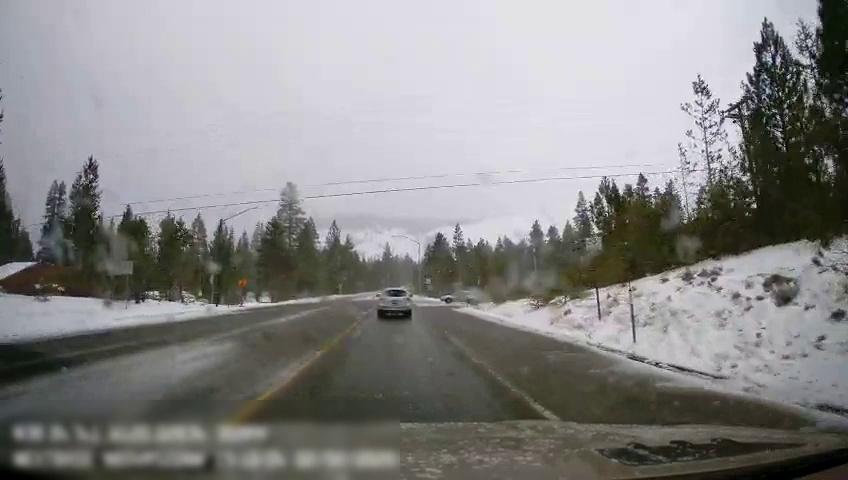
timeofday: Day
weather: Snowy
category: Drivable Space
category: Vehicles | SUV
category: Vehicles | Car
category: Lanes | Alternate Lane
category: Lanes | Opposite Lane
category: Lanes | Opposite Lane
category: Lanes | Alternate Lane